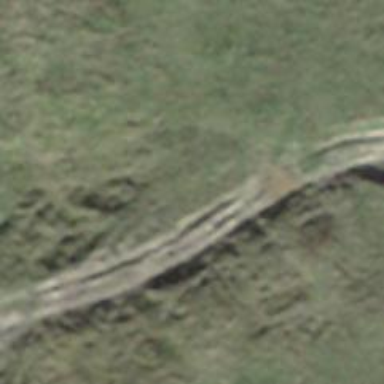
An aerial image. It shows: Track road with grade3 tracktype.